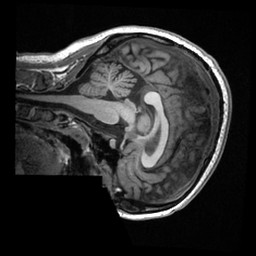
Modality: T1w
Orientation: sagittal
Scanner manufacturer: ge
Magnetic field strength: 3 T
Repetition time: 0.007656 s
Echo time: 0.002936 s